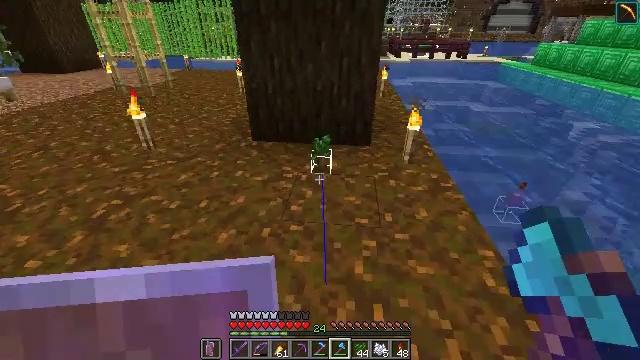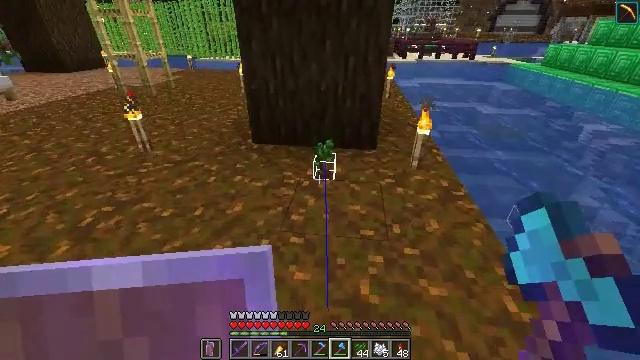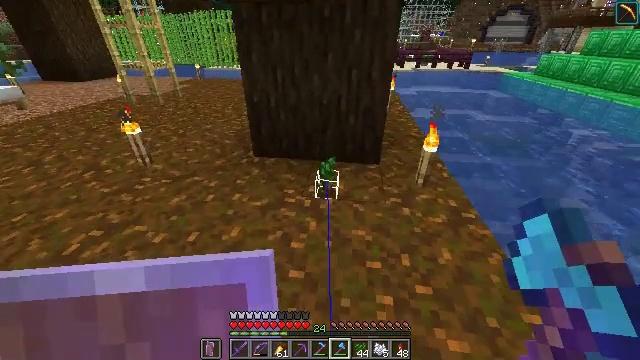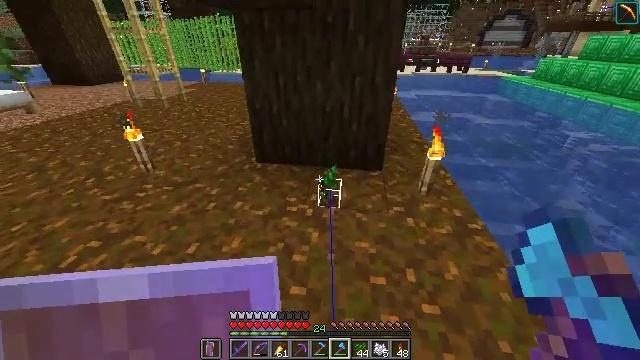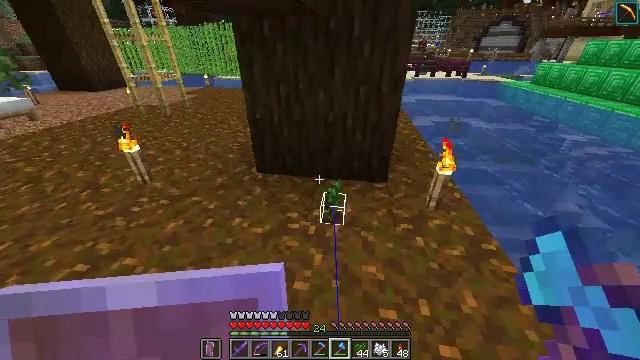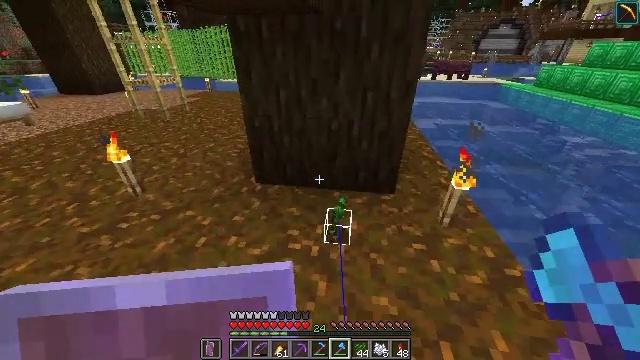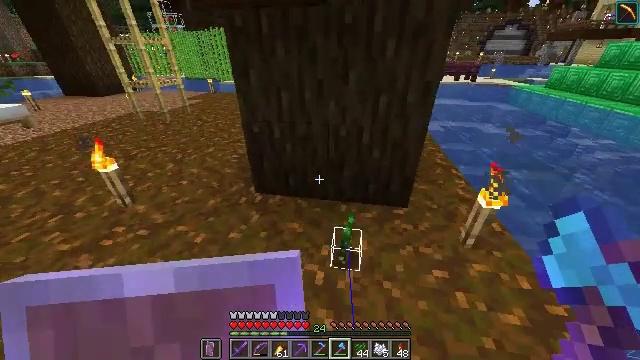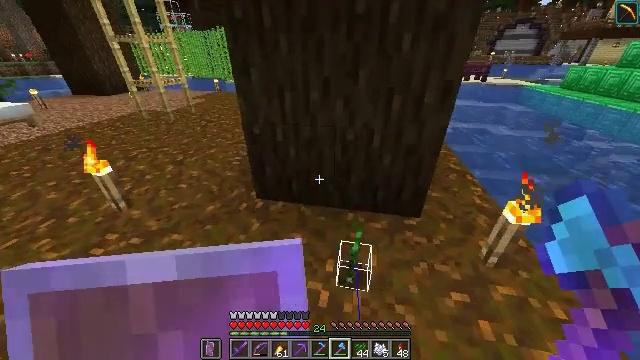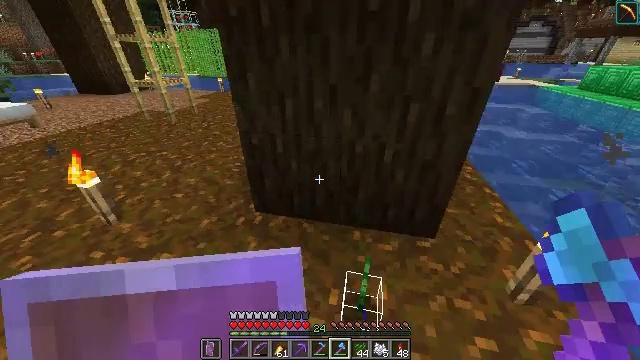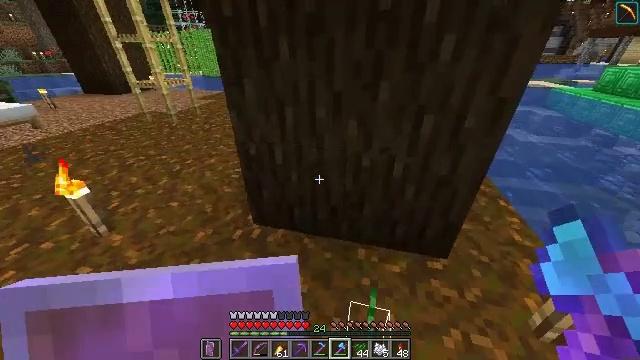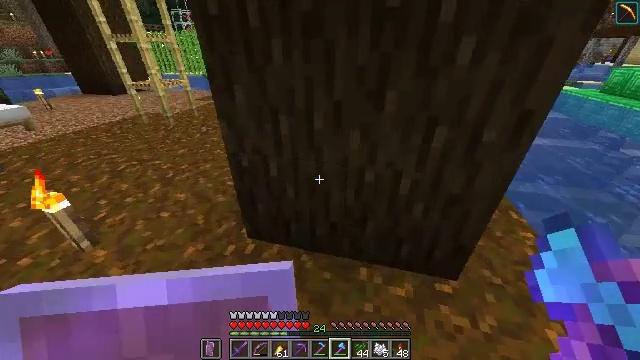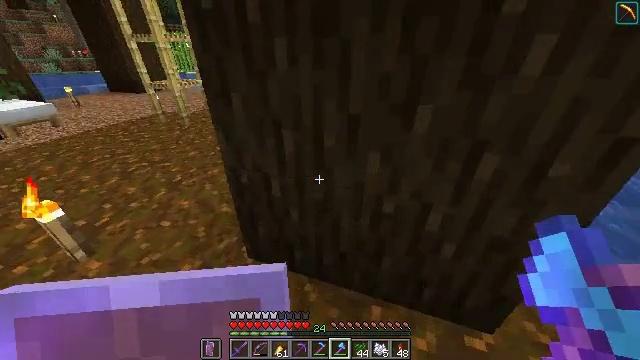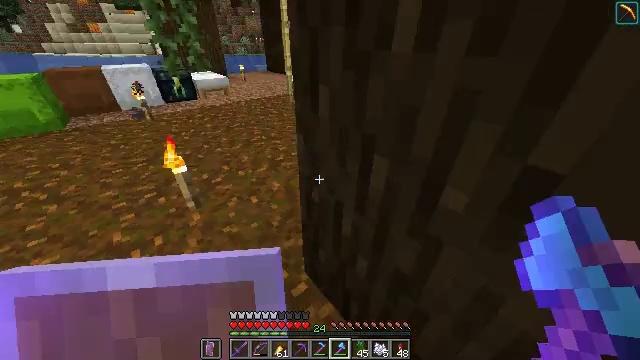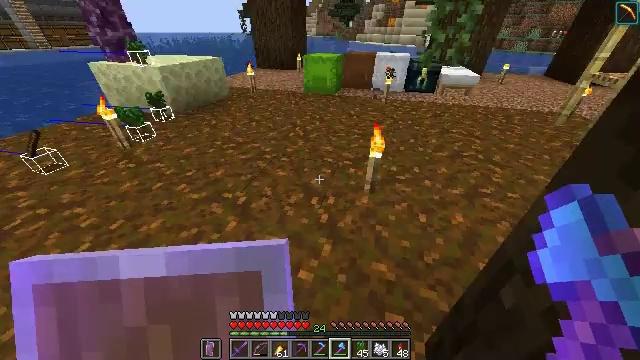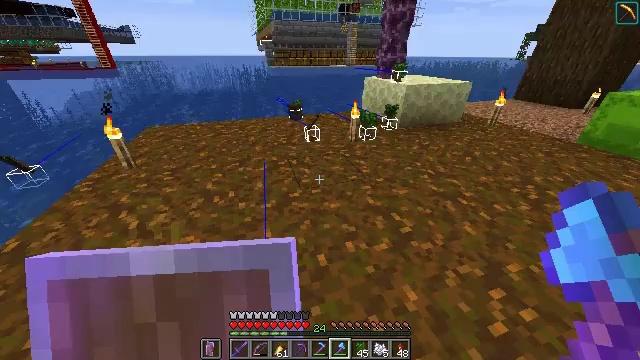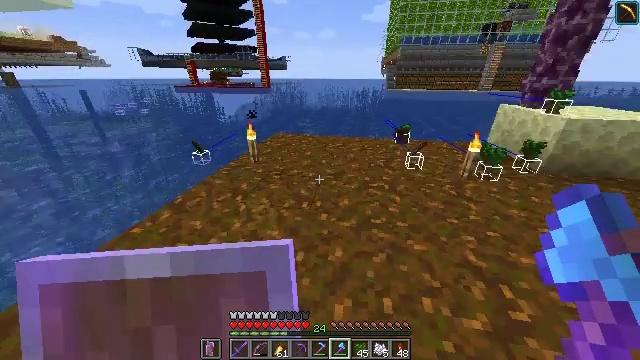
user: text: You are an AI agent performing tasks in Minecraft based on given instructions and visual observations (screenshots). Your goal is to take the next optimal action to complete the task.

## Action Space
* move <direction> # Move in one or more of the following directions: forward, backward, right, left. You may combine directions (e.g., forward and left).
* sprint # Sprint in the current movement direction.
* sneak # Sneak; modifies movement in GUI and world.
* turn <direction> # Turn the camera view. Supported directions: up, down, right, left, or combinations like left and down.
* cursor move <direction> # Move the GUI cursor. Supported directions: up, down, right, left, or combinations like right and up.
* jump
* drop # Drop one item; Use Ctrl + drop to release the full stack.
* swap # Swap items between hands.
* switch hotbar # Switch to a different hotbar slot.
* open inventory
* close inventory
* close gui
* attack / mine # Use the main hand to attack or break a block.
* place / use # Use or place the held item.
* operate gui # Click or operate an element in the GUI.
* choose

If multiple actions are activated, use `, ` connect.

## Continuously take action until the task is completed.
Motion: motion action
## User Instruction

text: Mine dark oak leaves from the tree.
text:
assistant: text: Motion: move forward, sprint
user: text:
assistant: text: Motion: move forward, sprint
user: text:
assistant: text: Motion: move forward, sprint
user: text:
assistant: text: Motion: move forward, sprint
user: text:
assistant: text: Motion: move forward, sprint
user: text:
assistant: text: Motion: move forward, sprint, turn left
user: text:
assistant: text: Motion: move forward, sprint, turn left
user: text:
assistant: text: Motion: move forward, sprint, turn left
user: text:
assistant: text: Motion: move forward, sprint, turn left
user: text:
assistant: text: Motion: move forward, sprint
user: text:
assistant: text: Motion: move forward, sprint, turn left
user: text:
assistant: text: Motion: move forward, sprint, turn left and down
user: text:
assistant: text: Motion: move forward, turn left and down
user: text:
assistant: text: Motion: move forward, turn left and up
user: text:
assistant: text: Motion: turn left and up
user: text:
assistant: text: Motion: turn left and up
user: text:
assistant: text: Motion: move forward, turn left
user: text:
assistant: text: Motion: move forward
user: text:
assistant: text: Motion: move forward
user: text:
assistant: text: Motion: move forward
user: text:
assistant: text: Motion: move forward
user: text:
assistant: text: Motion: move forward, turn right
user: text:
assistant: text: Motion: move forward, turn right and down
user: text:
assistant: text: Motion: move forward, turn right and down
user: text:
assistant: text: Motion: move forward, turn right
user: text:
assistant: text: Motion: move forward
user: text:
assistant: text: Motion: move forward
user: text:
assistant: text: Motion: move forward, sprint
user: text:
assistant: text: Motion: move forward, sprint
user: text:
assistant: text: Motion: move forward, sprint